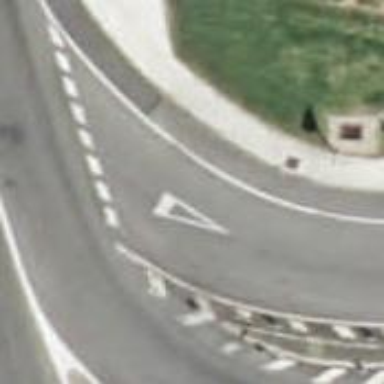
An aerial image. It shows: Road with "give way" sign.